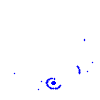
Particle: proton